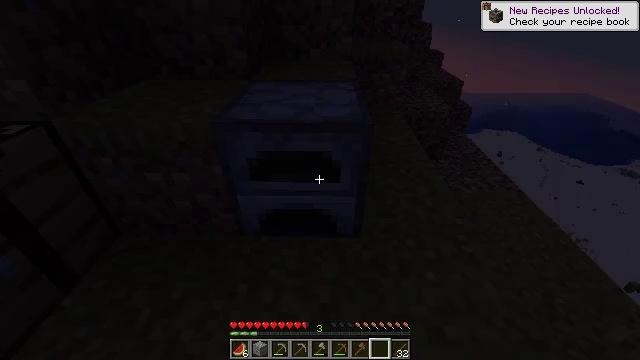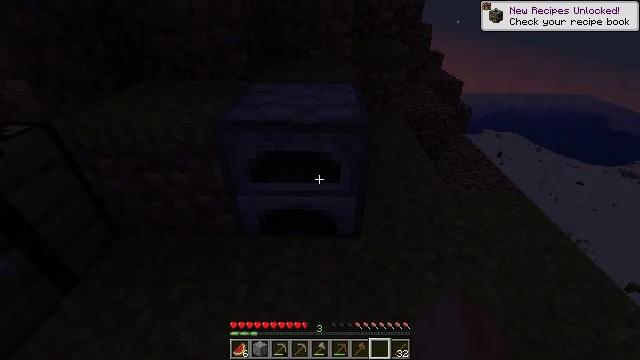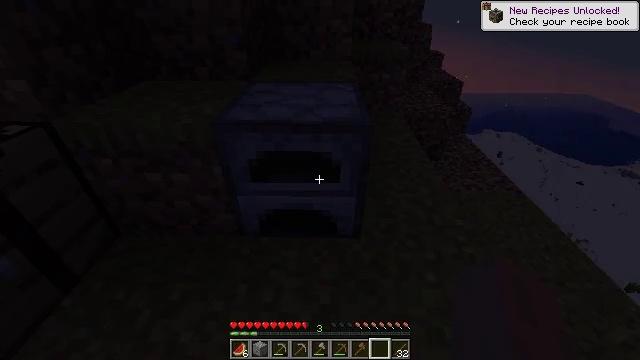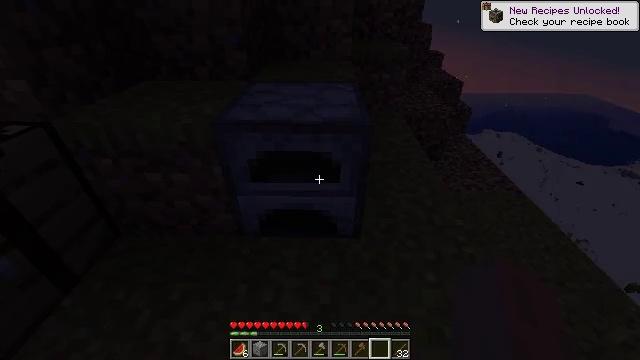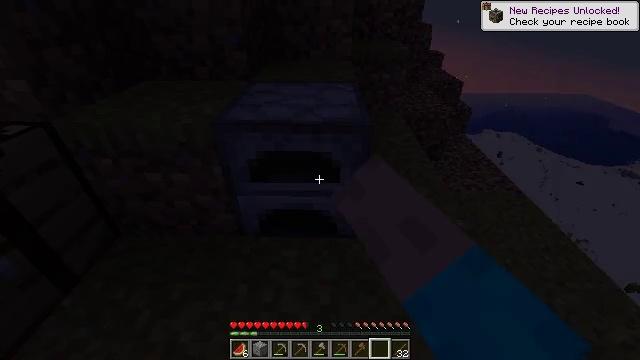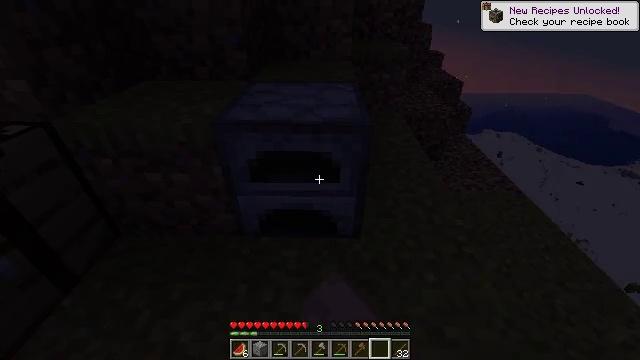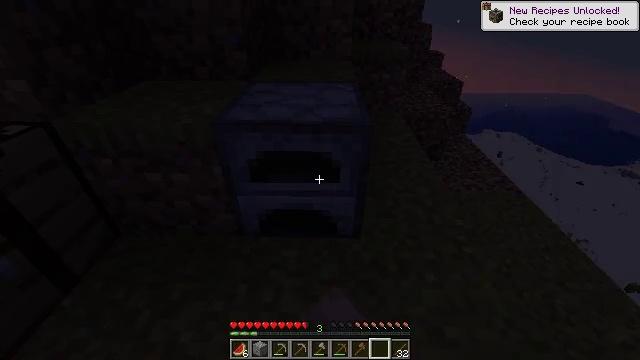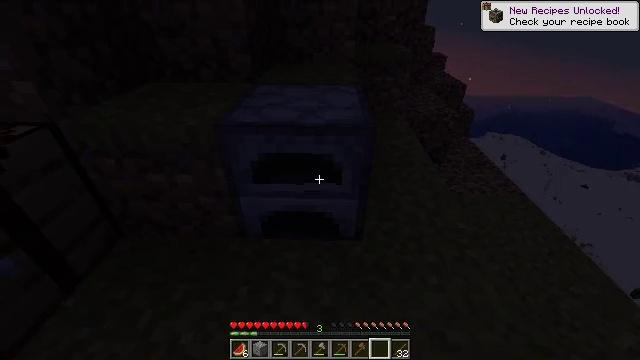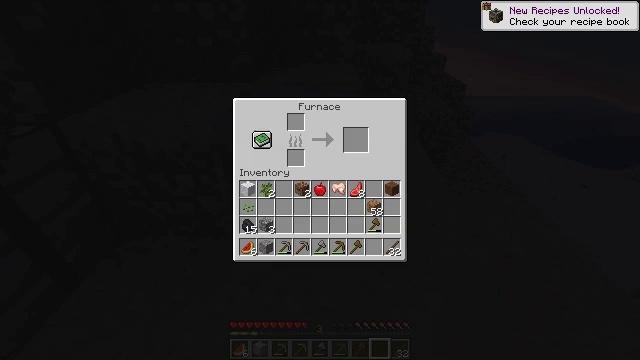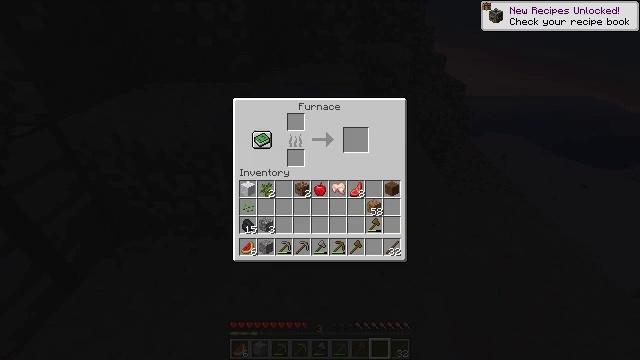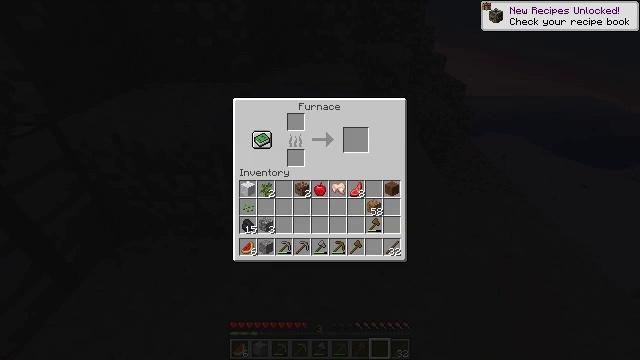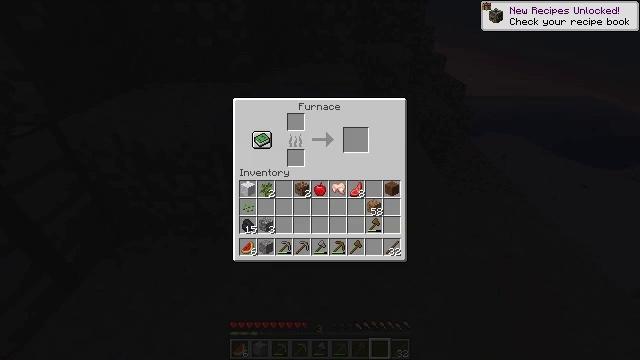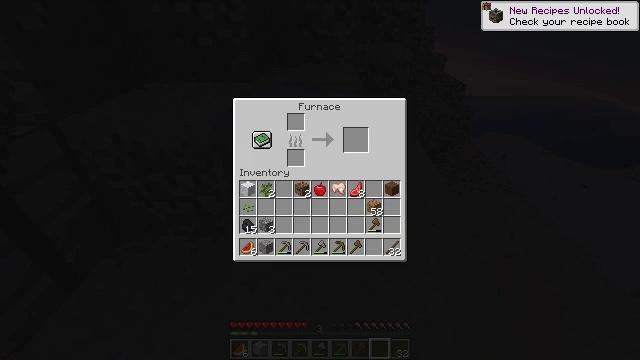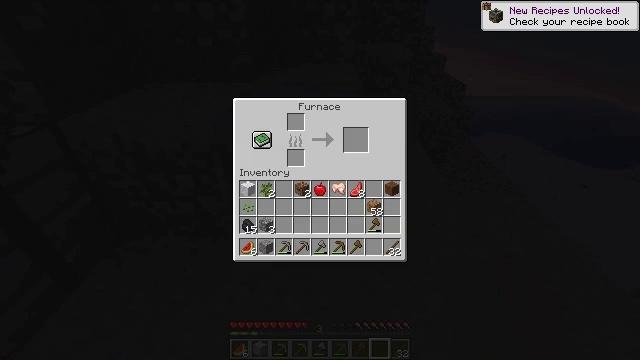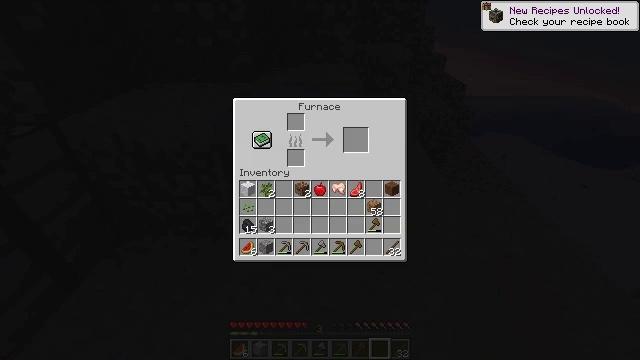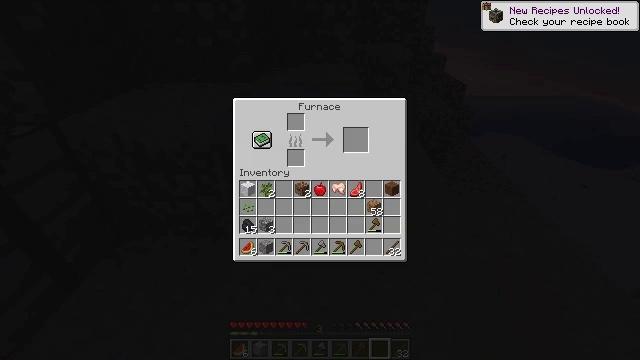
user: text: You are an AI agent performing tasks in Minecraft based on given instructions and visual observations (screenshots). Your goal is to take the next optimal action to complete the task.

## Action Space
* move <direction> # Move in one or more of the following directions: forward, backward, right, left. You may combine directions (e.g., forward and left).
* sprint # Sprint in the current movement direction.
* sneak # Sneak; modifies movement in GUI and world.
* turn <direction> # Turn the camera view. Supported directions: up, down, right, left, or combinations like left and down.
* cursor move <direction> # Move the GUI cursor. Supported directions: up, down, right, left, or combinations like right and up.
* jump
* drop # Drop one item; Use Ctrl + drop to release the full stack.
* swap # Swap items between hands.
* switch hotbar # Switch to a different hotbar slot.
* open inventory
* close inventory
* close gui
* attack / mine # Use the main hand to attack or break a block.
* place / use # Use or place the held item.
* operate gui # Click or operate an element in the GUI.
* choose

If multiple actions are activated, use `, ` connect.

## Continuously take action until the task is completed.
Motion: motion action
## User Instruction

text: craft item air
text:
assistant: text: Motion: no_op
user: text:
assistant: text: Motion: no_op
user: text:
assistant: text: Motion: use / place
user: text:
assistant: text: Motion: use / place
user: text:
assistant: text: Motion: use / place
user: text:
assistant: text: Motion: no_op
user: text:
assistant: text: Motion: no_op
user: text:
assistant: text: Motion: open gui
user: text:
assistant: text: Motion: no_op
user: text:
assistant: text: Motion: no_op
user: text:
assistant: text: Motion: no_op
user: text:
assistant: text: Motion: no_op
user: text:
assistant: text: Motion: no_op
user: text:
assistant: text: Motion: no_op
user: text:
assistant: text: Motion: no_op
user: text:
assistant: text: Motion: no_op
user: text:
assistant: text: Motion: no_op
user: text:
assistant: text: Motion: no_op
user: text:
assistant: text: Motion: no_op
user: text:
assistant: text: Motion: no_op
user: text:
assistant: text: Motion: no_op
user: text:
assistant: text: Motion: no_op
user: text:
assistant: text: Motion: no_op
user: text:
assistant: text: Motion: no_op
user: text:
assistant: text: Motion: no_op
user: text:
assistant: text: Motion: no_op
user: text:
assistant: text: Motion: no_op
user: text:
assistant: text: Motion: no_op
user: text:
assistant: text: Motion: cursor move left
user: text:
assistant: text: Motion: cursor move left and down